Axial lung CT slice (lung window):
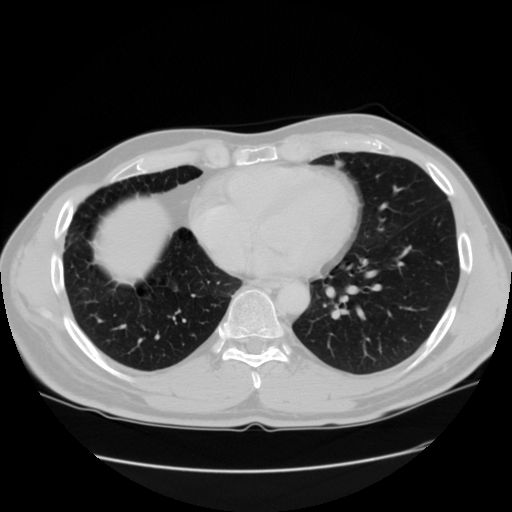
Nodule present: no